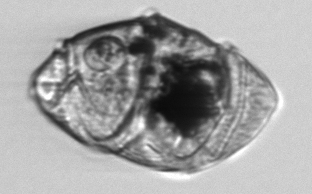
Label: Warnowia